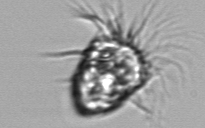
Label: Strombidium_morphotype1